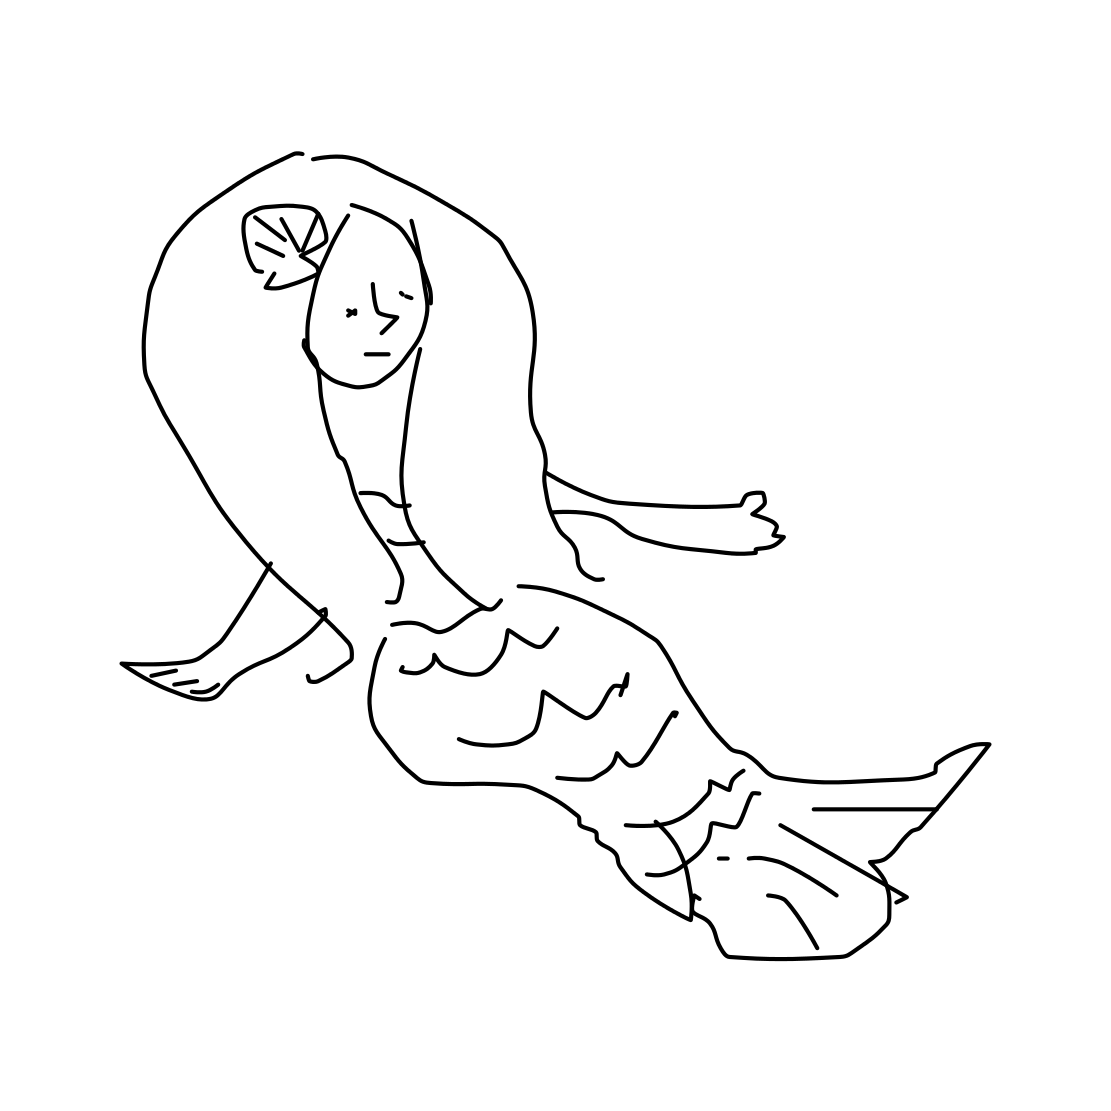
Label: mermaid